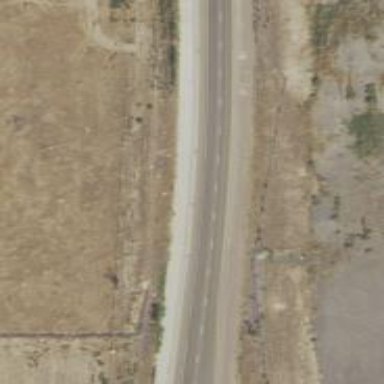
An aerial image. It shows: Expressway with asphalt surface classified as trunk highway.